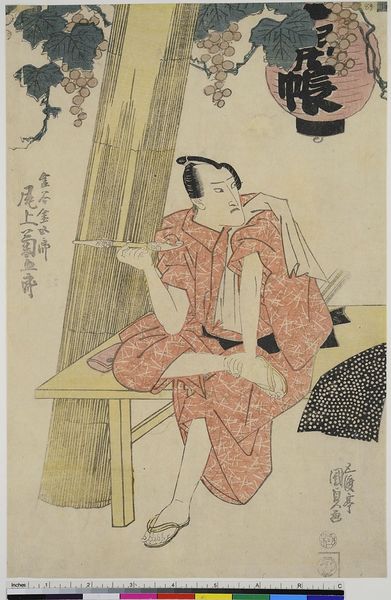
Titel: Der Schauspieler Onoe Kikugoro III als Kanaya Kingoro
Künstler: Utagawa Kunisada
Standort: Hamburg
Institution: Museum für Kunst und Gewerbe Hamburg
Schlagwörter: laterne, theater, holzschnitt, druckgraphik, druckgrafik, weintraube, zeit, schauspieler, farbholzschnitt, schauspielerin, lampion, kabuki, edo, reproduktionen, tabakspfeife, druckerzeugnisse, theateraufführung, ukiyo